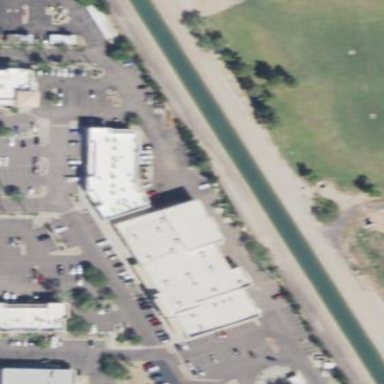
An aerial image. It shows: Fitness center building.